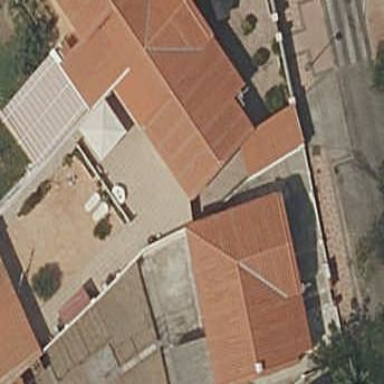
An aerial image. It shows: Building.